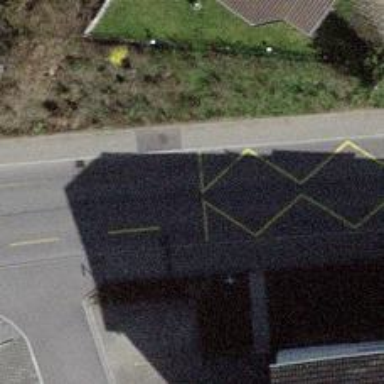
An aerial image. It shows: Bus stop with designated public transport stop position.